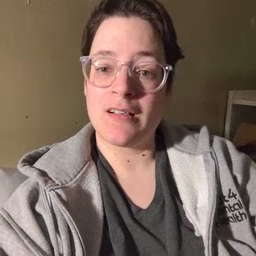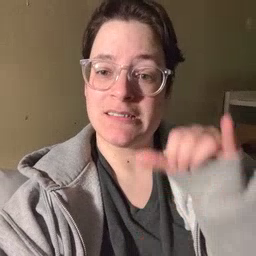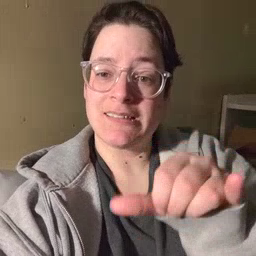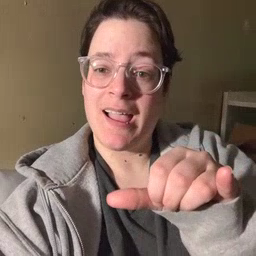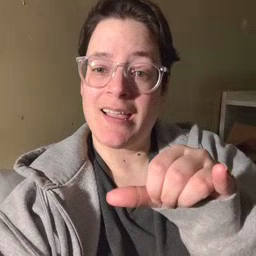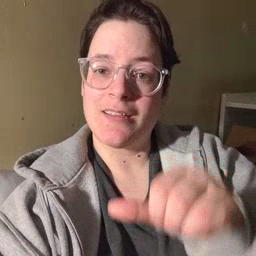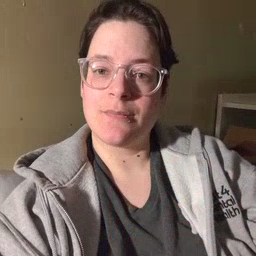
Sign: stay